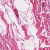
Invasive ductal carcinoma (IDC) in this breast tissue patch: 0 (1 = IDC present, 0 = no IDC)